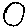
Label: circle